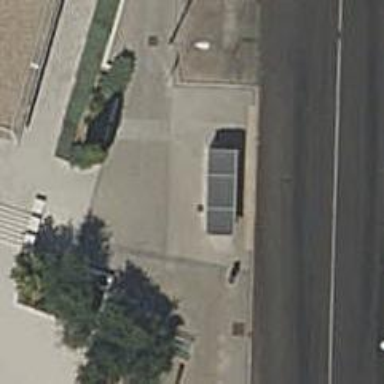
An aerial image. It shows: Taxi stand.